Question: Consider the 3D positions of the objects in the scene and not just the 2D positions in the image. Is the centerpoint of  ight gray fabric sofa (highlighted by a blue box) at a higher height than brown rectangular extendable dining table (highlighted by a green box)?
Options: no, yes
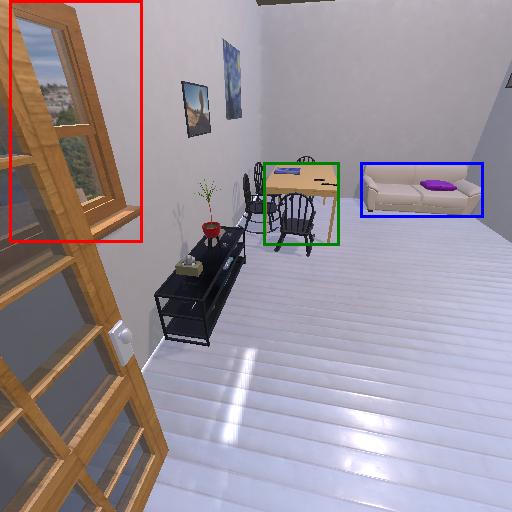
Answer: no